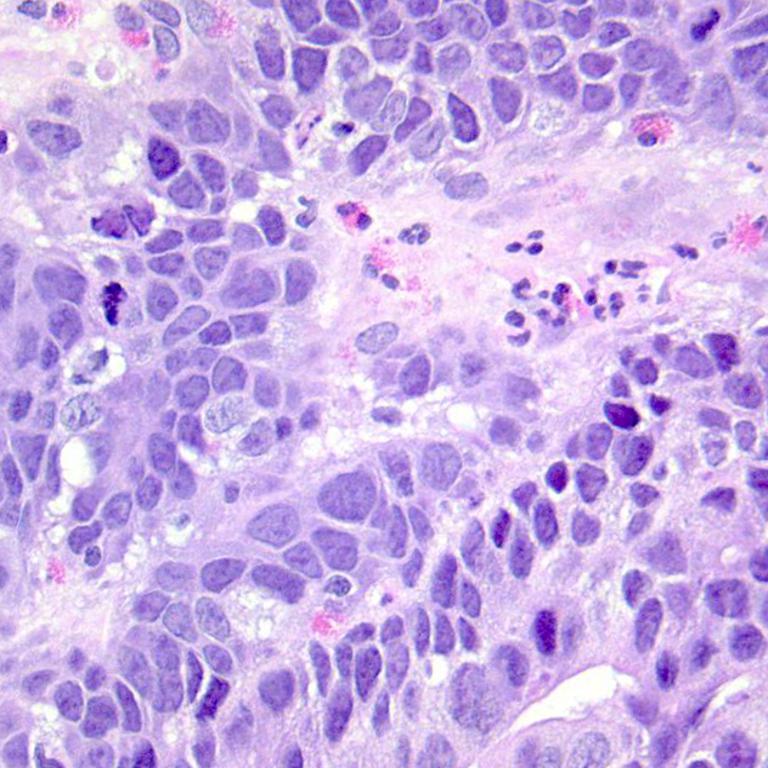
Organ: colon
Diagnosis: adenocarcinomas